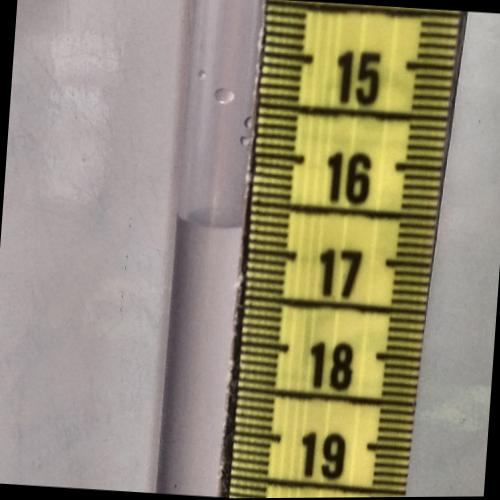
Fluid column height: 16.8 cm